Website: lowes
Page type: newsletter-management
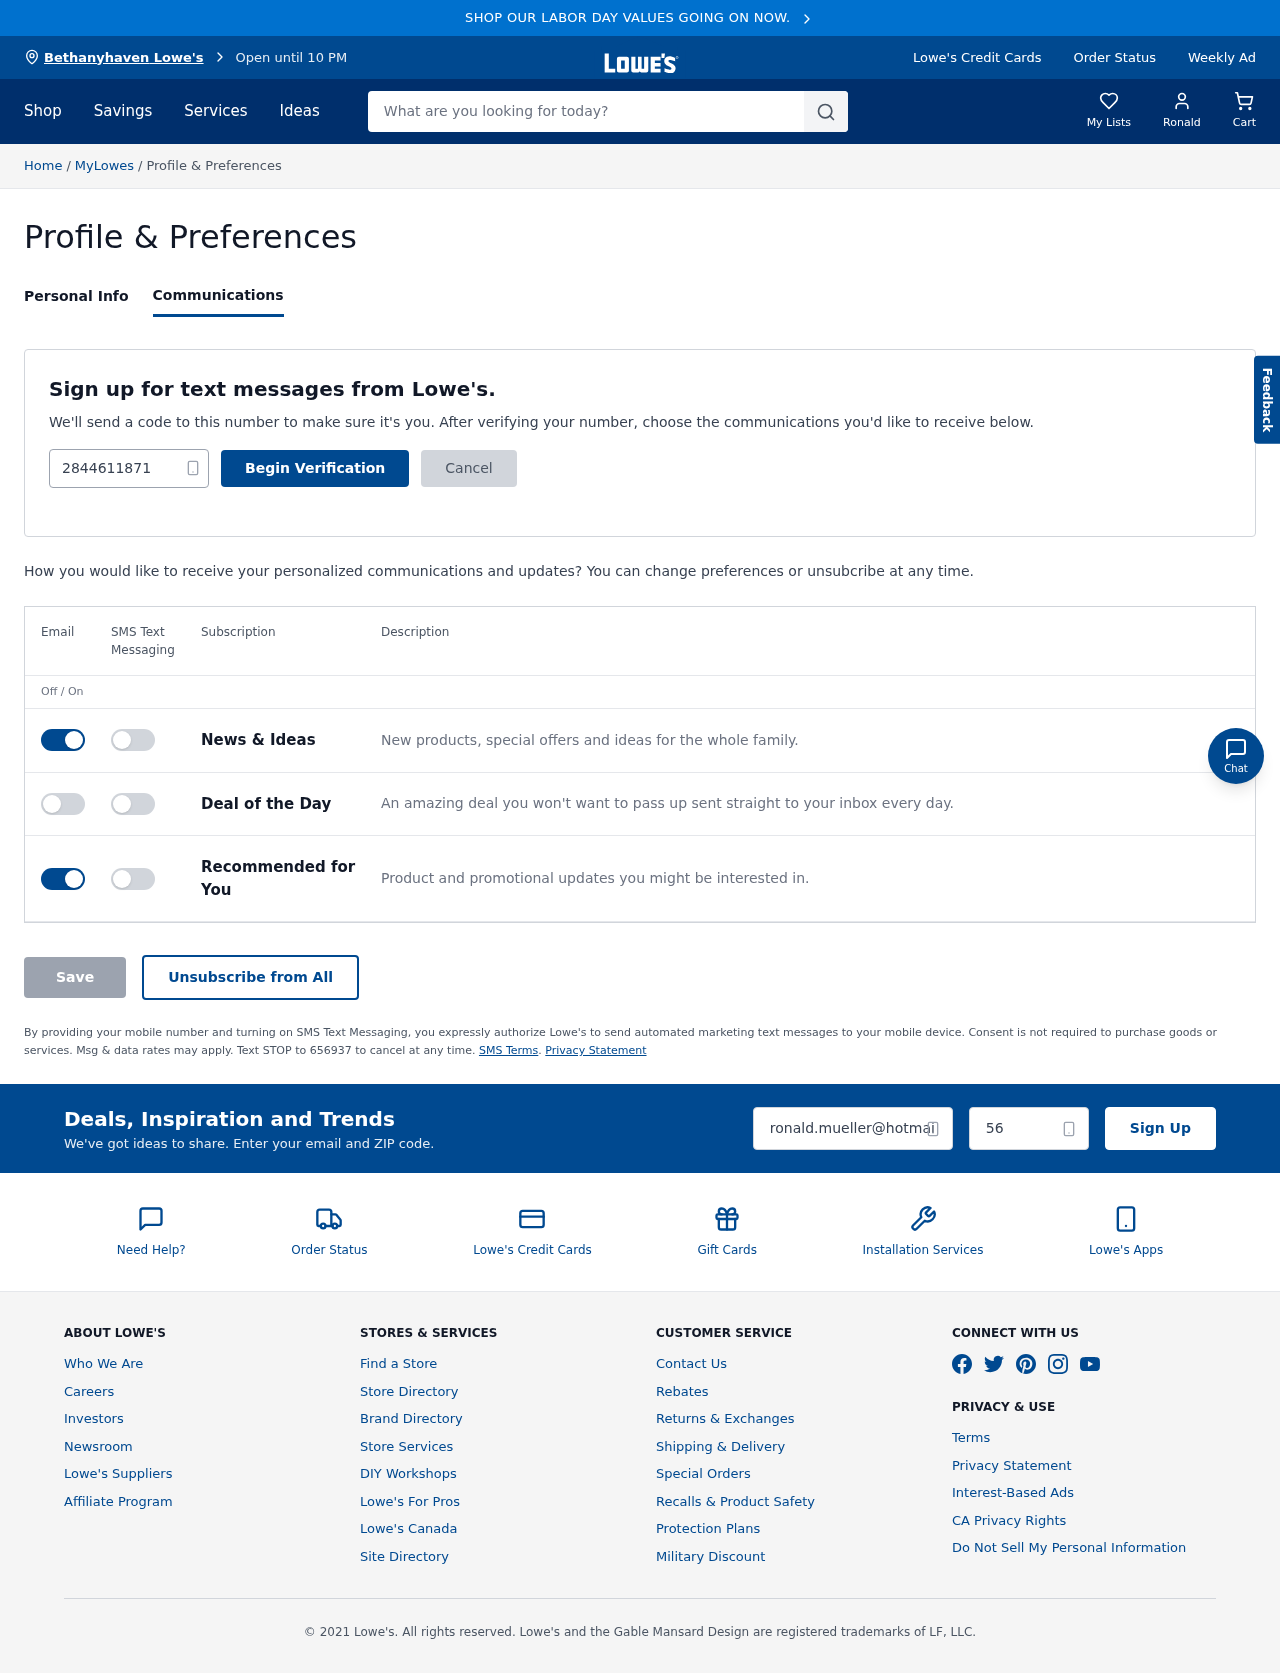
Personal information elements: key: PII_CITY
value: Bethanyhaven Lowe's
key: PII_EMAIL
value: ronald.mueller@hotmail.com
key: PII_FIRSTNAME
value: Ronald
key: PII_PHONE
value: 2844611871
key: PII_POSTCODE
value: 56929
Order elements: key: ORDER_NUM_ITEMS
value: Cart
Search elements: key: HEADER_SEARCH
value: What are you looking for today?